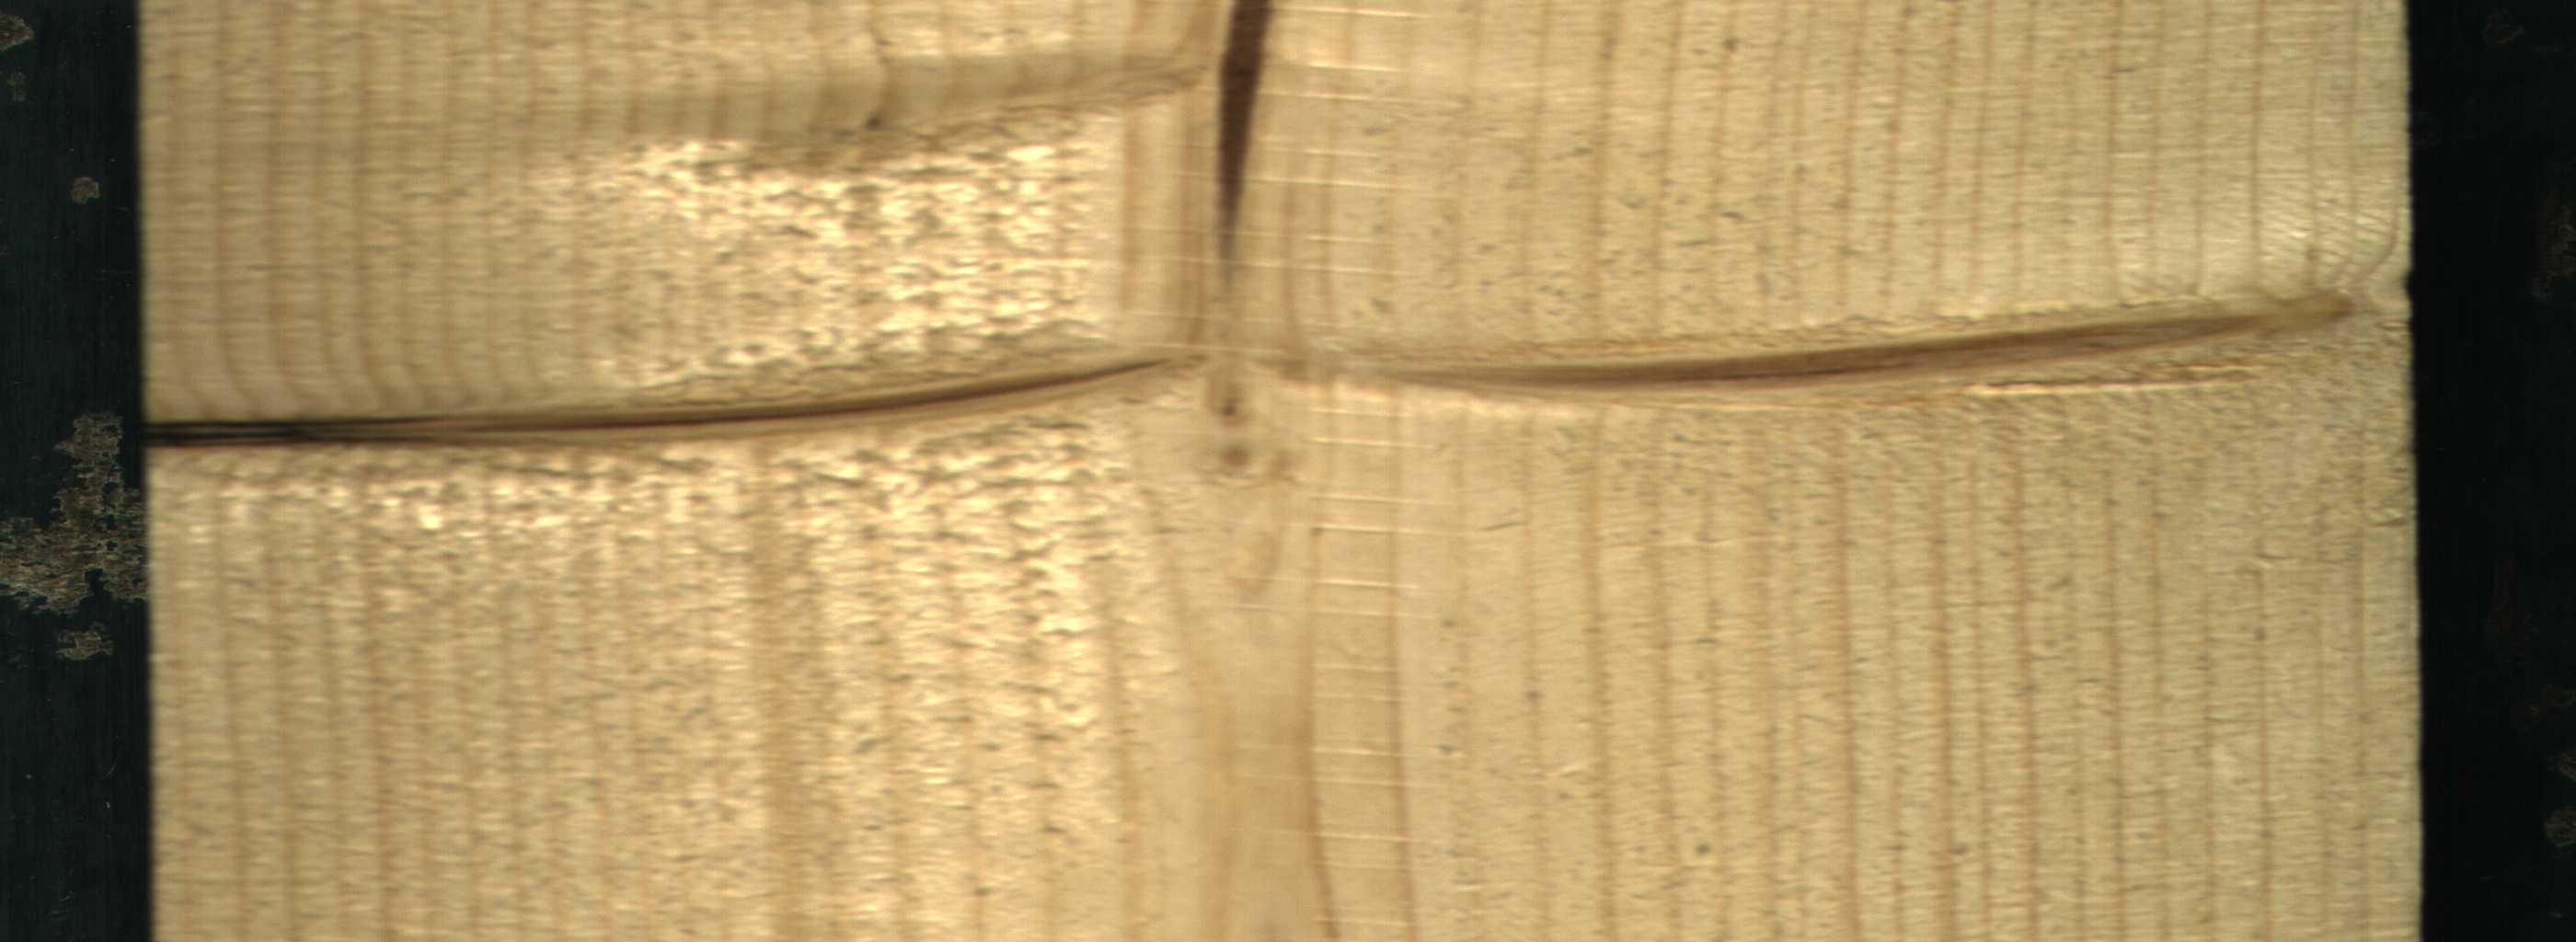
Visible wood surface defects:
Marrow
Dead_Knot
Live_Knot